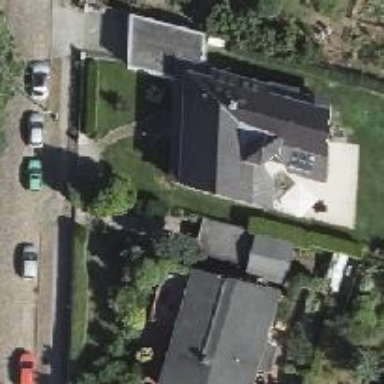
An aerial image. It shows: Detached building.